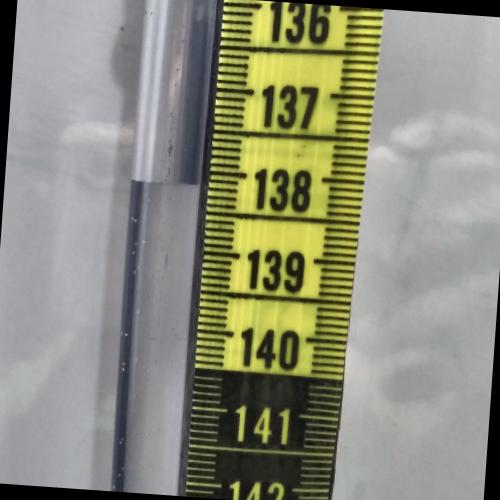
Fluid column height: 138.2 cm